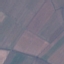
Land use / land cover: AnnualCrop